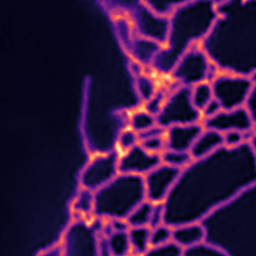
Label: Super-resolution ER image